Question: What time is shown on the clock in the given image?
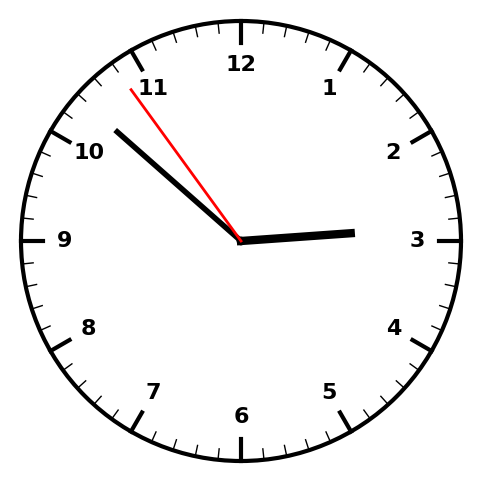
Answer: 02:51:54